Question: Recently I stumbled upon an issue with VS:
<URL>
Looking at this question that Microsoft personally responded to I got a way to work around the error:
> Thank you for reporting this issue to us. We have identified the issue
and have fixed this for the next public release of Visual Studio
Desktop Express. In the mean time to work around this issue you can
update TemplatesDir location in registry. The key to update is given
below. [HKEY_CURRENT_USER\Software\Microsoft\WDExpress
.0_Config\Projects{8BC9CEB8-8B4A-11D0-8D11-00A0C91BC943}\AddItemTemplates\TemplateDirs{F1C25864-3097-11D2-A5C5-00C04F7968B4}/1]"TemplatesDir"="C:\Program Files (x86)\Microsoft Visual Studio
12.0\VC\VCProjectItems_WDExpress"Thanks, Vaijanath A VC++ Team
This is the "TemplatesDir", yet I don't know where to change the key.

Now I dont know how to follow Microsofts instructions. Its asking me to 'update TemplatesDir location in registry and gives me a key [HKEY_CURRENT.....]
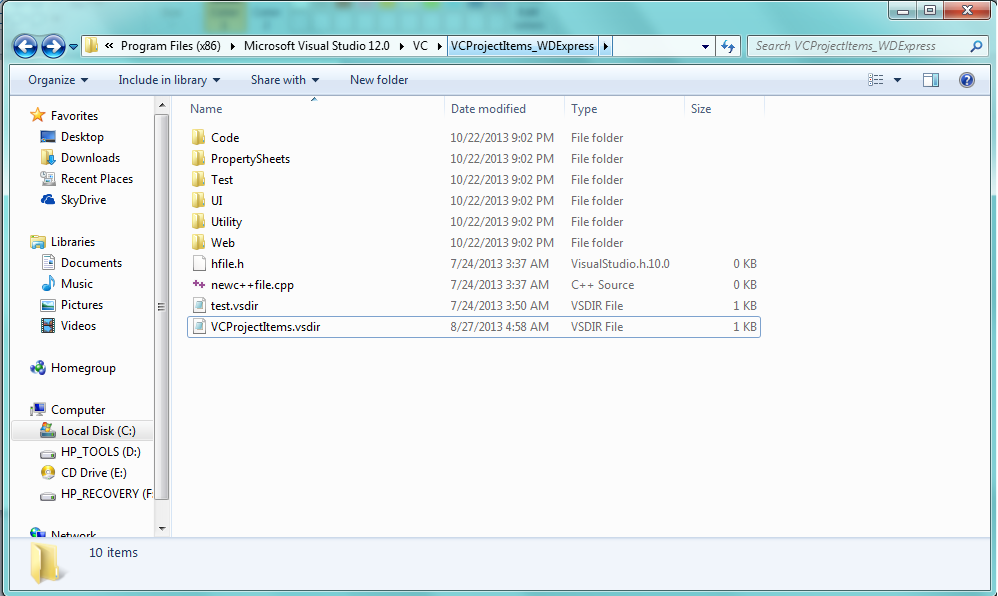
Answer: You need to edit the registry. To do this run 'regedit.exe'. This will open the registry editor. Find the key
'''
[HKEY_CURRENT_USER\Software\Microsoft\WDExpress
.0_Config\Projects{8BC9CEB8-8B4A-11D0-8D11-00A0C91BC943}\AddItemTemplates\TemplateDirs{F1C25864-3097-11D2-A5C5-00C04F7968B4}/1]
'''
And change its value to
'''
"TemplatesDir"="C:\Program Files (x86)\Microsoft Visual Studio 12.0\VC\VCProjectItems_WDExpress"
'''
Save and restart your machine.